Aerial crown-view tile of a tropical tree (Barro Colorado Island, Panama), acquired 20240813:
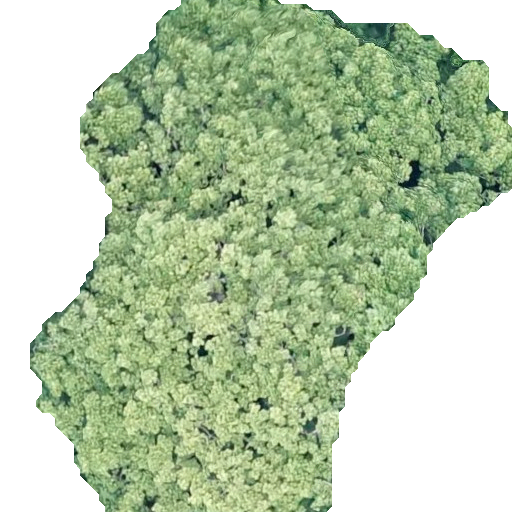
Species: Sterculia apetala
GBIF accepted scientific name: Sterculia apetala
Crown area: 262.57 m²